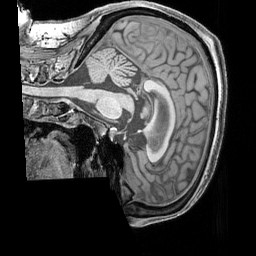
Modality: T1w
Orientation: sagittal
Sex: female
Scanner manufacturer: siemens
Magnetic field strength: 3 T
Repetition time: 2.3 s
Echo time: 0.00226 s